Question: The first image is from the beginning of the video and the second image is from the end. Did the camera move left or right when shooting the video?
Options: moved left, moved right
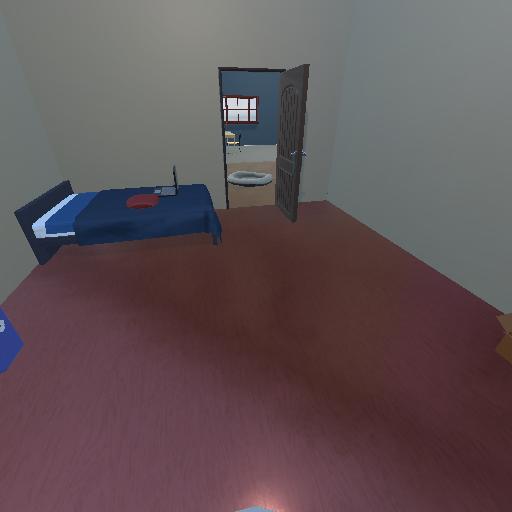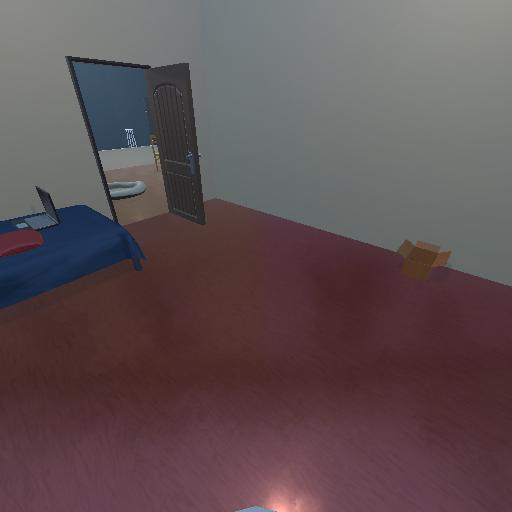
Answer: moved left